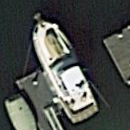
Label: civil